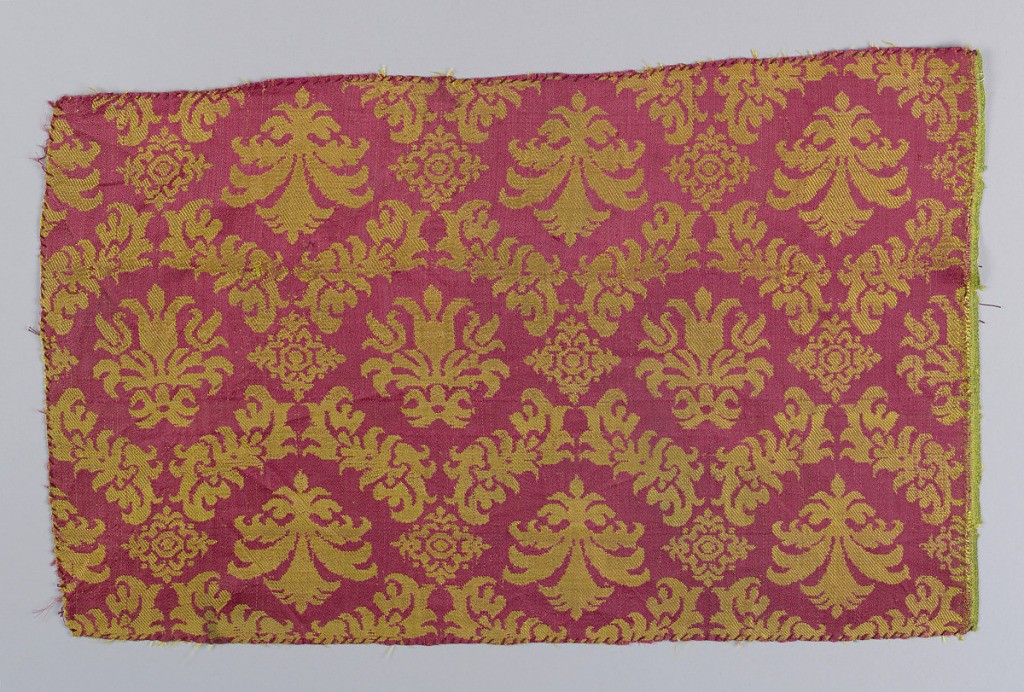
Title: Fragment
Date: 17th century
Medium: silk Technique: 4&1 satin plus 1\4 twill
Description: Floral forms which face in alternate directions in red and yellow.